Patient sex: F
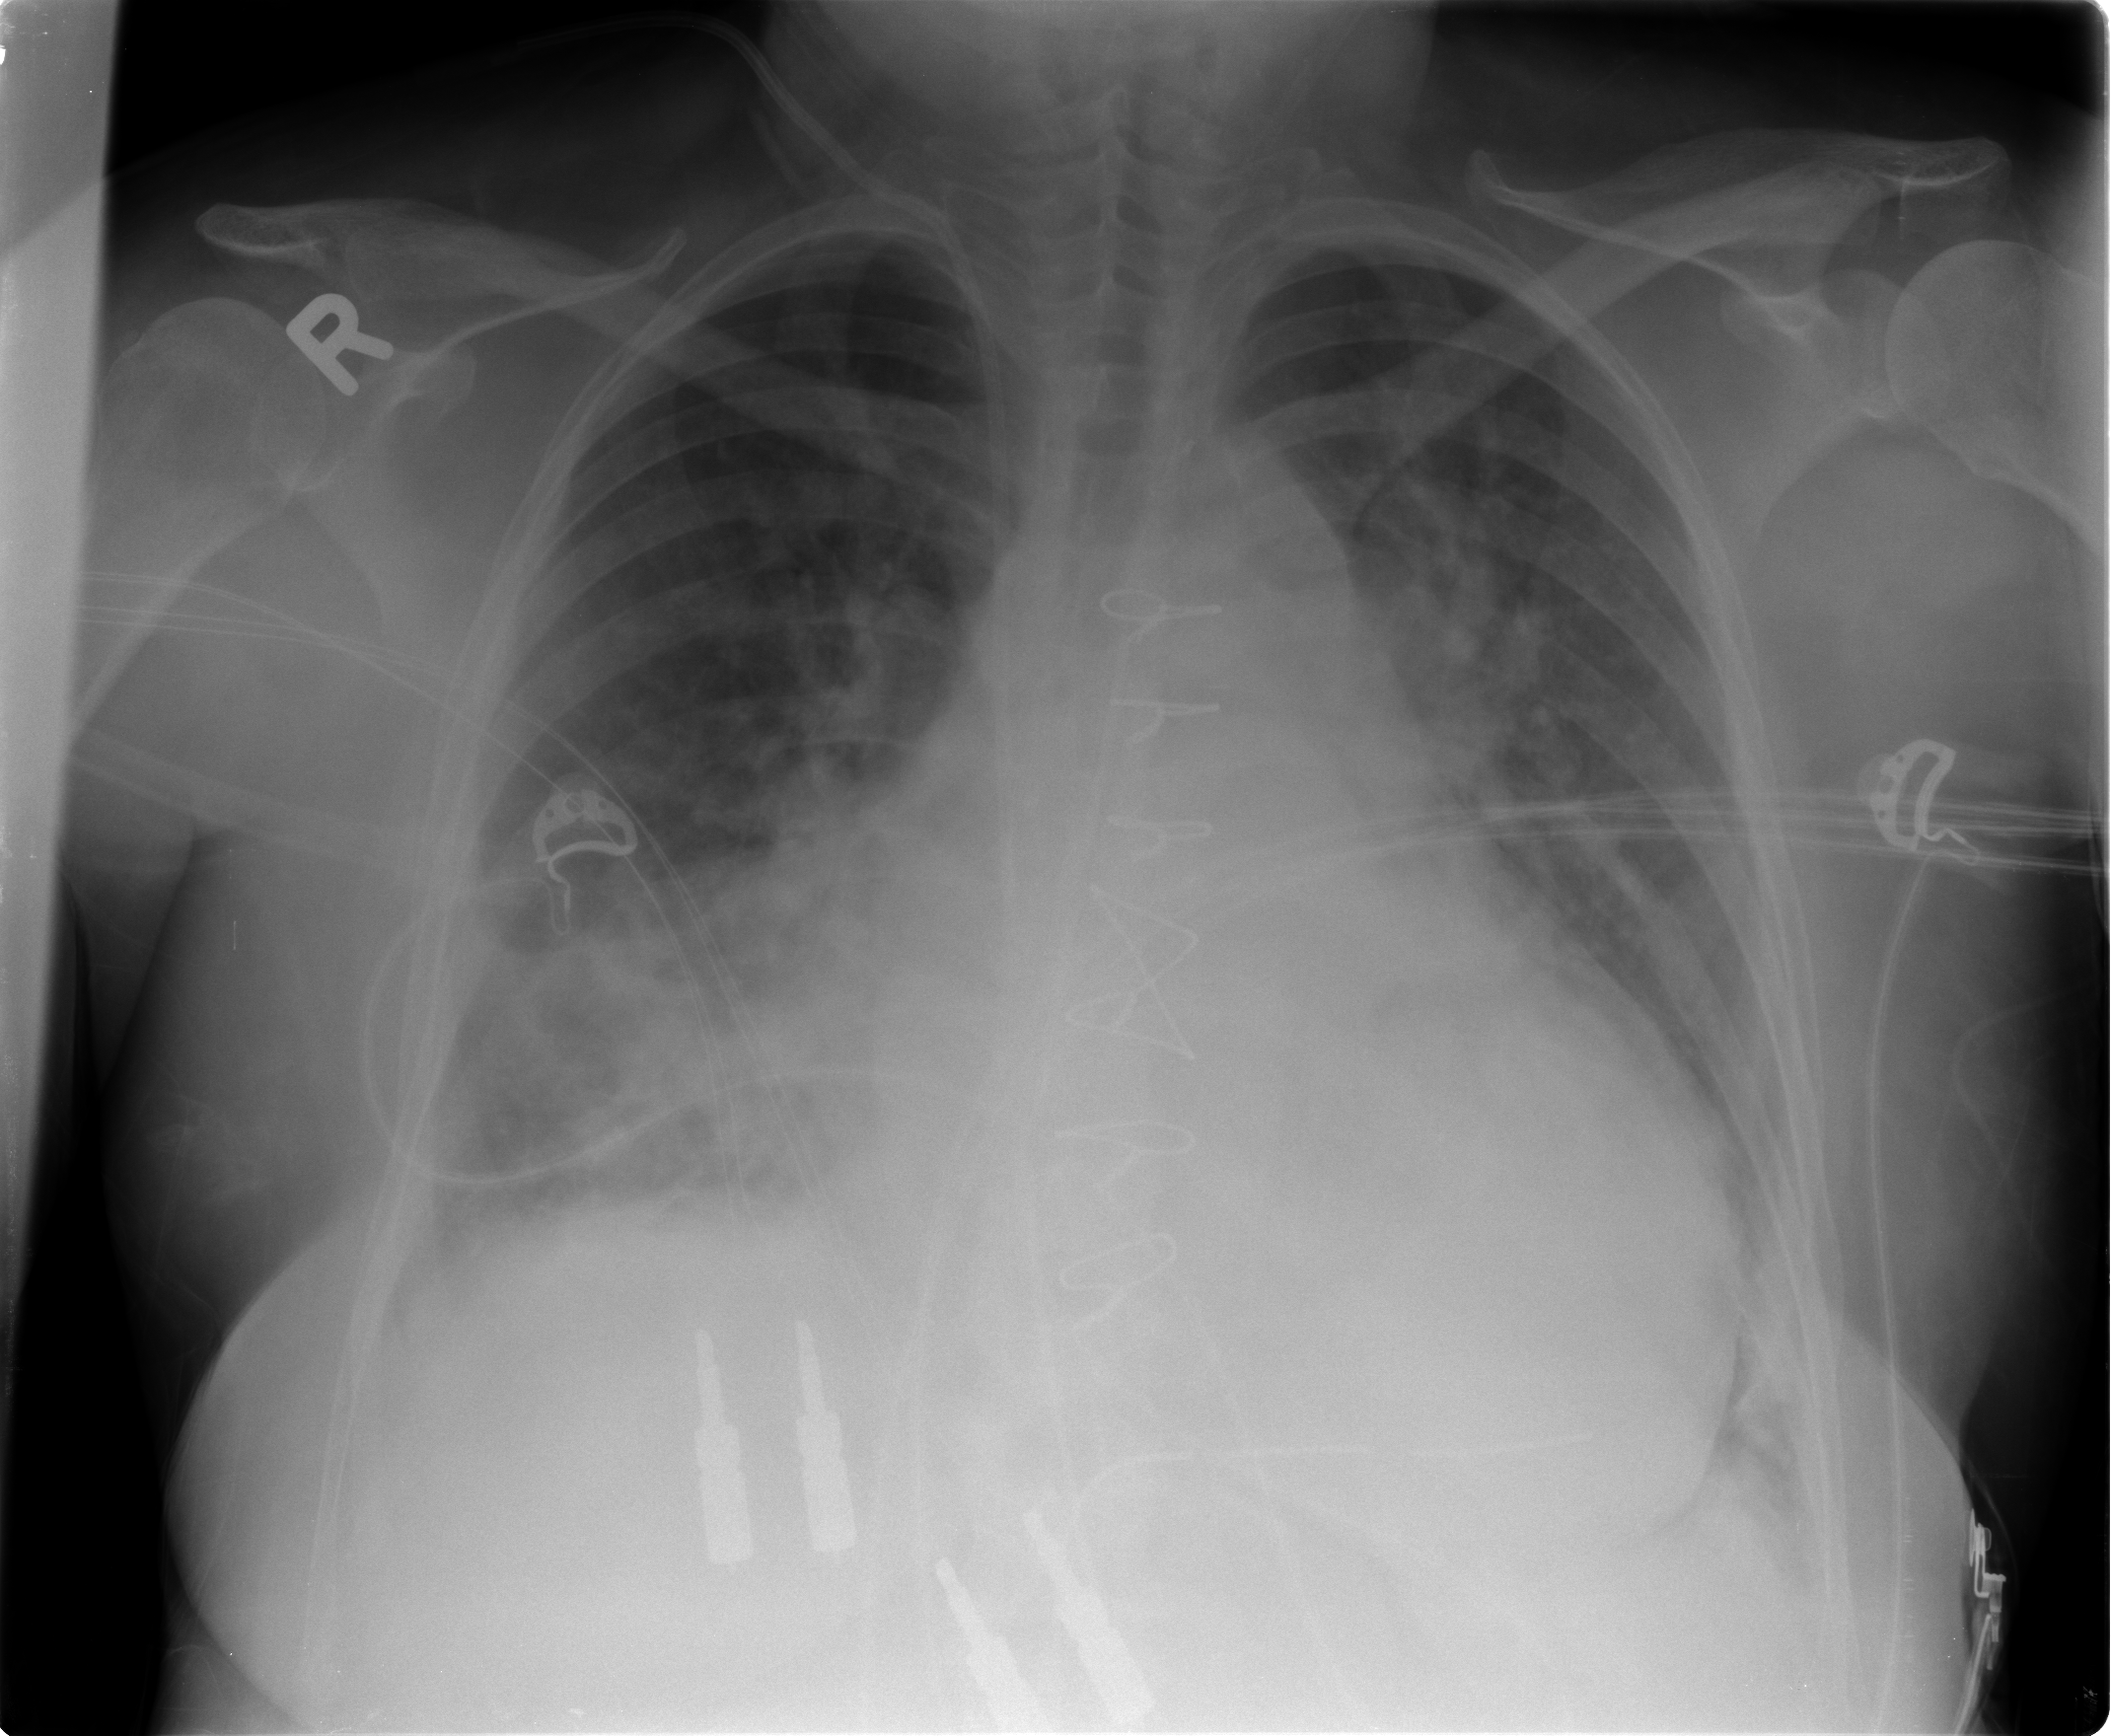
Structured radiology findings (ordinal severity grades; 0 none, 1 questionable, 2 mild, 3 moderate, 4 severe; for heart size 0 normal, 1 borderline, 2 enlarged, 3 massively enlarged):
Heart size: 2
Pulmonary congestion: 2
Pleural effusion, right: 1
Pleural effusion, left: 0
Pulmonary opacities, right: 2
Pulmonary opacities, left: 1
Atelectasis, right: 3
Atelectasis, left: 2